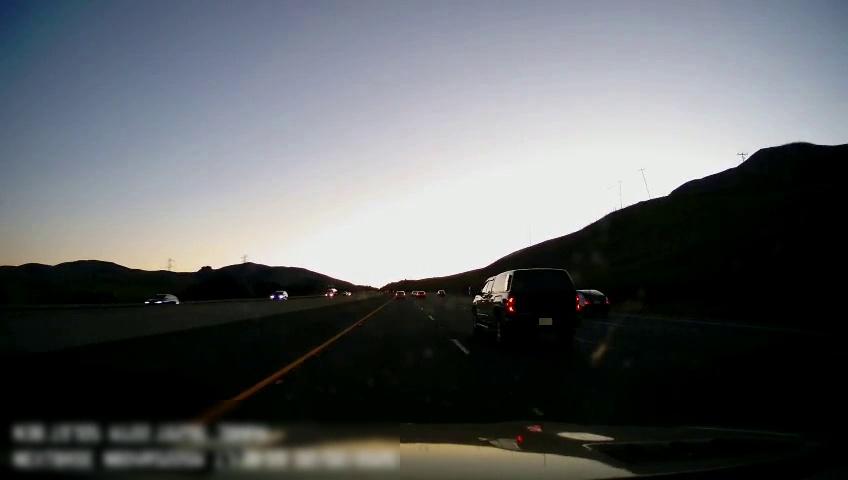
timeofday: Day
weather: Sunny
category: Drivable Space
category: Vehicles | Car
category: Vehicles | SUV
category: Vehicles | Car
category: Vehicles | Car
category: Vehicles | SUV
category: Vehicles | Truck
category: Vehicles | Car
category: Lanes | Alternate Lane
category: Lanes | Current Lane
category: Lanes | Current Lane
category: Lanes | Alternate Lane
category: Lanes | Alternate Lane